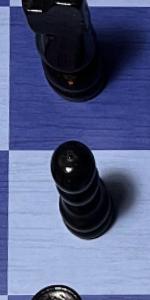
Label: Pawn_Black